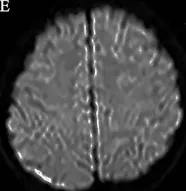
(F) MRI scan showed the abnormal lesions disappeared at the follow-up scan (Case 1).
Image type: radiology (mri)